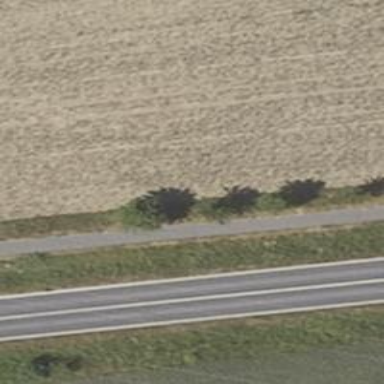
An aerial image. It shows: Row of deciduous broadleaved trees.